Question: I have a problem which I cannot solve. I create JavaFX project. I created main Java class which will call all components of the project:
'''
public class SQLBrowser extends Application {
// Menu Utilization
CreatingMenus menu;
// Navigation Utilization
Navigation navigation;
// Set window size, color, window label
private final String windowLabel = "SQL Browser";
private final int xSize = 1200;
private final int ySize = 650;
private final Color backgroundColor = Color.WHITE;
public static void main(String[] args) {
launch(args);
}
@Override
public void start(Stage primaryStage) throws Exception {
// Set Label
primaryStage.setTitle(windowLabel);
Group root = new Group();
Scene scene = new Scene(root, xSize, ySize, backgroundColor);
// Generate menu from sqlbrowser.menu.CreatingMenus;
menu = new CreatingMenus();
menu.initMenu(primaryStage, root, scene);
// Generate Data table navigation from sqlbrowser.navigation.Navigation;
navigation = new Navigation();
navigation.initNavigation(primaryStage, root, scene);
}
}
'''
I created simple menu into separate Java class:
'''
public class CreatingMenus {
// Generate Menu
public void initMenu(final Stage primaryStage, Group root, Scene scene) {
// Call Menu Actions from Java Method MenuActions
final MenuActions ma = new MenuActions();
MenuBar menuBar = new MenuBar();
// File menu - new, save, close, exit
Menu menu = new Menu("File");
menu.getItems().add(new MenuItem("New"));
menu.getItems().add(new MenuItem("Save"));
menu.getItems().add(new MenuItem("Close"));
menu.getItems().add(new SeparatorMenuItem());
MenuItem menuItem = new MenuItem("Exit");
// Exit from the application
menuItem.setOnAction(new EventHandler<ActionEvent>() {
@Override
public void handle(ActionEvent e) {
// This Java Method is called from the Java Class MenuActions
ma.programExit(); // Exit program
}
});
menu.getItems().add(menuItem);
menuBar.getMenus().add(menu);
// Options menu - Preferences
Menu options = new Menu("Options");
options.getItems().add(new MenuItem("Preferences"));
menuBar.getMenus().add(options);
// Help menu - About
Menu help = new Menu("Help");
MenuItem helpItem = new MenuItem("About");
// Exit from the application
helpItem.setOnAction(new EventHandler<ActionEvent>() {
@Override
public void handle(ActionEvent e) {
aboutDialog();
}
});
help.getItems().add(helpItem);
menuBar.getMenus().add(help);
menuBar.prefWidthProperty().bind(primaryStage.widthProperty());
root.getChildren().add(menuBar);
primaryStage.setScene(scene);
primaryStage.show();
}
public void aboutDialog() {
final int xSize = 640;
final int ySize = 480;
final String logoImage = "/logo.png";
final Color backgroundColor = Color.WHITE;
final String text = "SQL Browser";
final String version = "Product Version: 1.0";
final String license = "License Information";
final Stage aboutDialog = new Stage();
aboutDialog.initModality(Modality.WINDOW_MODAL);
GridPane grid = new GridPane();
grid.setAlignment(Pos.CENTER);
grid.setHgap(10);
grid.setVgap(10);
grid.setPadding(new Insets(20, 20, 20, 20));
// Logo
Image image = new Image(getClass().getResourceAsStream(logoImage));
ImageView logo = new ImageView(image);
grid.add(logo, 1, 0);
// Product name
Text productName = new Text(text);
productName.setFont(Font.font("Verdana", 12));
grid.add(productName, 0, 2);
// Product version
Text productVersion = new Text(version);
productVersion.setFont(Font.font("Verdana", 12));
grid.add(productVersion, 0, 3);
// Product License
Text productLicense = new Text(license);
productLicense.setFont(Font.font("Verdana", 12));
grid.add(productLicense, 0, 4);
// Close Button
Button closeButton = new Button("Close");
closeButton.setOnAction(new EventHandler<ActionEvent>() {
@Override
public void handle(ActionEvent arg0) {
// Close the dialog when "Close" button is pressed
aboutDialog.close();
}
});
grid.add(closeButton, 5, 18);
// Configure dialog size and background color
Scene aboutDialogScene = new Scene(grid, xSize, ySize, backgroundColor);
aboutDialog.setScene(aboutDialogScene);
aboutDialog.show();
}
}
'''
Then I added accordion component which will be used for navigation:
'''
public class Navigation {
private static final Image BLUE_FISH = new Image("http://icons.iconarchive.com/icons/fasticon/fish-toys/128/Blue-Fish-icon.png");
private static final Image RED_FISH = new Image("http://icons.iconarchive.com/icons/fasticon/fish-toys/128/Red-Fish-icon.png");
private static final Image YELLOW_FISH = new Image("http://icons.iconarchive.com/icons/fasticon/fish-toys/128/Yellow-Fish-icon.png");
private static final Image GREEN_FISH = new Image("http://icons.iconarchive.com/icons/fasticon/fish-toys/128/Green-Fish-icon.png");
public void initNavigation(Stage primaryStage, Group root, Scene scene) {
VBox stackedTitledPanes = createStackedTitledPanes();
ScrollPane scroll = makeScrollable(stackedTitledPanes);
scroll.getStyleClass().add("stacked-titled-panes-scroll-pane");
scroll.setPrefSize(410, 480);
scroll.setLayoutX(0);
scroll.setLayoutY(20);
primaryStage.setTitle("Fishy, fishy");
scene = new Scene(scroll);
//scene.getStylesheets().add(getClass().getResource("fishy-fishy.css").toExternalForm());
primaryStage.setScene(scene);
primaryStage.show();
}
private VBox createStackedTitledPanes() {
final VBox stackedTitledPanes = new VBox();
stackedTitledPanes.getChildren().setAll(
createTitledPane("One Fish", GREEN_FISH),
createTitledPane("Two Fish", YELLOW_FISH, GREEN_FISH),
createTitledPane("Red Fish", RED_FISH),
createTitledPane("Blue Fish", BLUE_FISH));
((TitledPane) stackedTitledPanes.getChildren().get(0)).setExpanded(true);
stackedTitledPanes.getStyleClass().add("stacked-titled-panes");
return stackedTitledPanes;
}
public TitledPane createTitledPane(String title, Image... images) {
FlowPane content = new FlowPane();
for (Image image : images) {
ImageView imageView = new ImageView(image);
content.getChildren().add(imageView);
FlowPane.setMargin(imageView, new Insets(10));
}
content.setAlignment(Pos.TOP_CENTER);
TitledPane pane = new TitledPane(title, content);
pane.getStyleClass().add("stacked-titled-pane");
pane.setExpanded(false);
return pane;
}
private ScrollPane makeScrollable(final VBox node) {
final ScrollPane scroll = new ScrollPane();
scroll.setContent(node);
scroll.viewportBoundsProperty().addListener(new ChangeListener<Bounds>() {
@Override
public void changed(ObservableValue<? extends Bounds> ov, Bounds oldBounds, Bounds bounds) {
node.setPrefWidth(bounds.getWidth());
}
});
return scroll;
}
}
'''
But for some unknown reason I get this result:

for some reason the menu is not displayed and the size of the window is changed. Can you tell me how I can fix this problem, please?
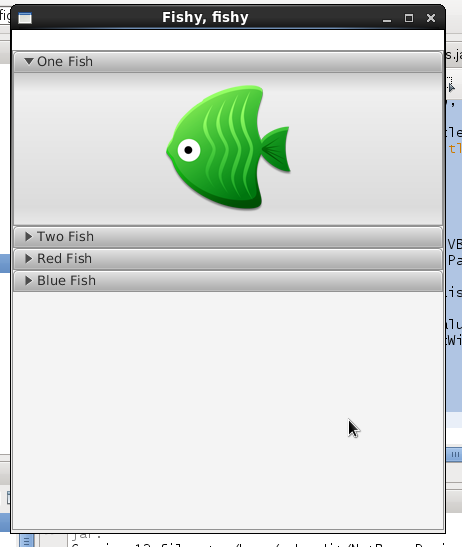
Answer: In your initMethods, instead of setting the scene again and again to the stage, and even creating a new one. I recommend you to add to a container: <URL>.
And replacing your main class to something like:
'''
VBox root = new VBox();
root.setAlignment(Pos.TOP_CENTER);
// Generate menu from sqlbrowser.menu.CreatingMenus;
menu = new CreatingMenus();
menu.initMenu(primaryStage, root);
// Generate Data table navigation from sqlbrowser.navigation.Navigation;
navigation = new Navigation();
navigation.initNavigation(primaryStage, root);
Scene scene = new Scene(root, xSize, ySize, backgroundColor);
primaryStage.setScene(scene);
primaryStage.show();
'''
And in your initMethods, removing the scene, because you shouldn't use it inside, and adding the Nodes that you are generating to the Container, in this example a VBox.
'''
public void initMenu(final Stage primaryStage, VBox root) {
....
root.getChildren().add(menuBar);
}
public void initNavigation(Stage primaryStage, VBox root) {
....
root.getChildren().add(scroll);
}
'''
Hope it helps.